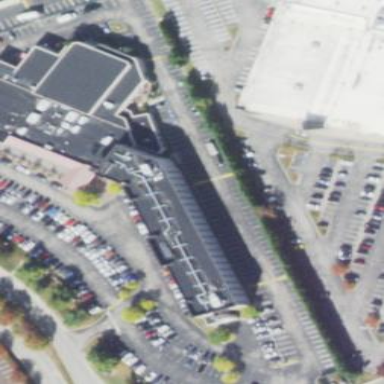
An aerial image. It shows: Hotel building.